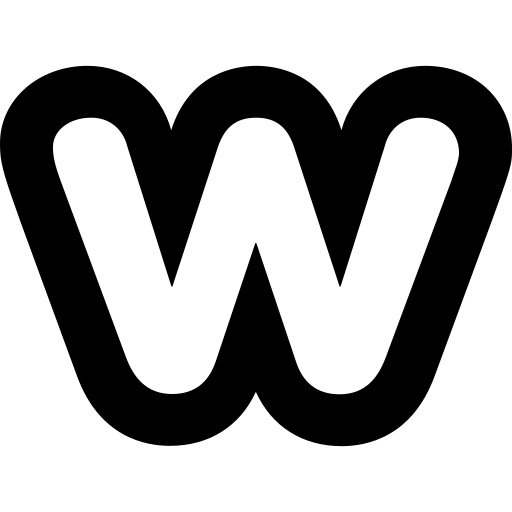
Tags: icon, FontAwesome, fa-icon, brand, weebly